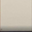
Piece: xx